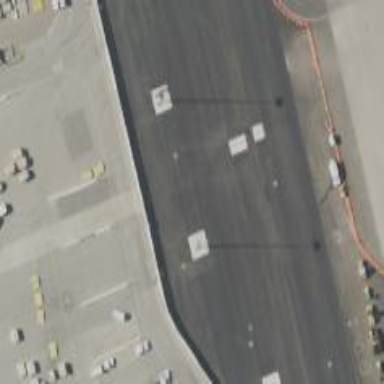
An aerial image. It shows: Apron at the airport.